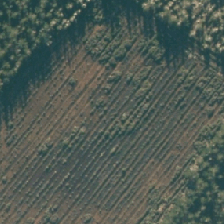
Land cover: herbaceous_freshwater_vege